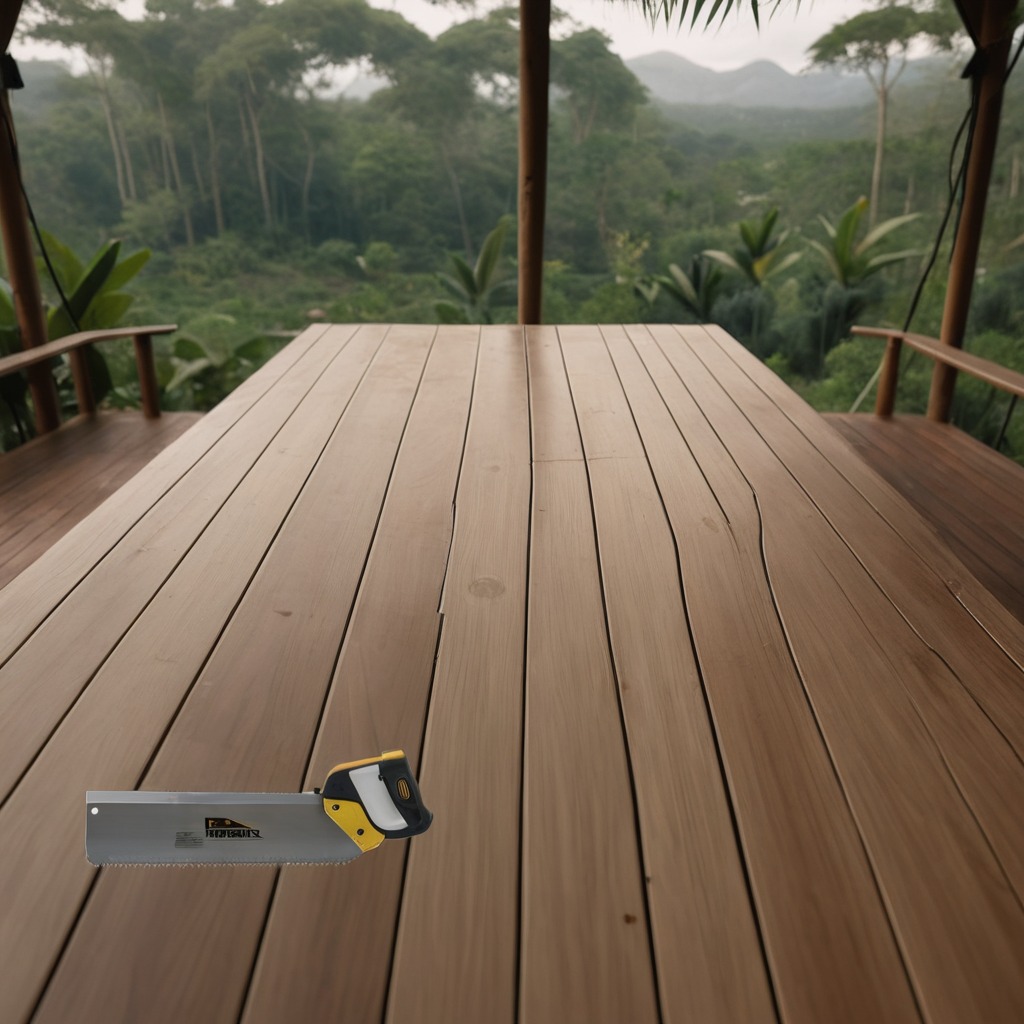
A metal saw is lying on a wooden table in a jungle field workshop tent.